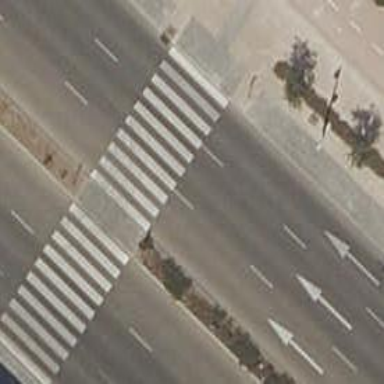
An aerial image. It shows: Uncontrolled crossing on the road.